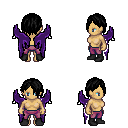
a pixel art fantasy rpg character, female body template, human, tanned skin, purple wings, magenta pants, black bangs hairstyle, black shoes, four views (front, back, left, right), 2x2 character sprite sheet, small pixel art, hard edges, no anti-aliasing